Question: I want to insert a pdf figure into the html file produced by Rmarkdown. Here is my 'test.Rmd':
'''
---
title: "knit include_graphics"
author: "D Li"
date: "4/21/2017"
output: html_document
---
'''{r setup, include=FALSE}
knitr::opts_chunk$set(echo = TRUE)
'''
## R Markdown
'''{r out.width=800}
knitr::include_graphics("/Users/dli/Dropbox/UFL/SFL/Doc_beta_div/ecoregions_all.pdf")
sessionInfo()
'''
'''
Here is my session info:
'''
## R version 3.3.2 (2016-10-31)
## Platform: x86_64-apple-darwin13.4.0 (64-bit)
## Running under: macOS Sierra 10.12.4
##
## locale:
## [1] en_US.UTF-8/en_US.UTF-8/en_US.UTF-8/C/en_US.UTF-8/en_US.UTF-8
##
## attached base packages:
## [1] stats graphics grDevices utils datasets methods base
##
## loaded via a namespace (and not attached):
## [1] backports_1.0.5 magrittr_1.5 rprojroot_1.2
## [4] tools_3.3.2 htmltools_0.3.5 yaml_2.1.14
## [7] Rcpp_0.12.10 stringi_1.1.2 rmarkdown_1.4.0.9001
## [10] knitr_1.15.19 stringr_1.2.0 digest_0.6.12
## [13] evaluate_0.10
'''
Then use the 'knit' button in Rstudio Version 1.0.136, I get a 'test.html' file. The inserted figure show in the RStudio viewer panel and in Safari. But it won't show in Chrome or Firefox. Does any one have the same problem? How should I solve it?
Thanks.

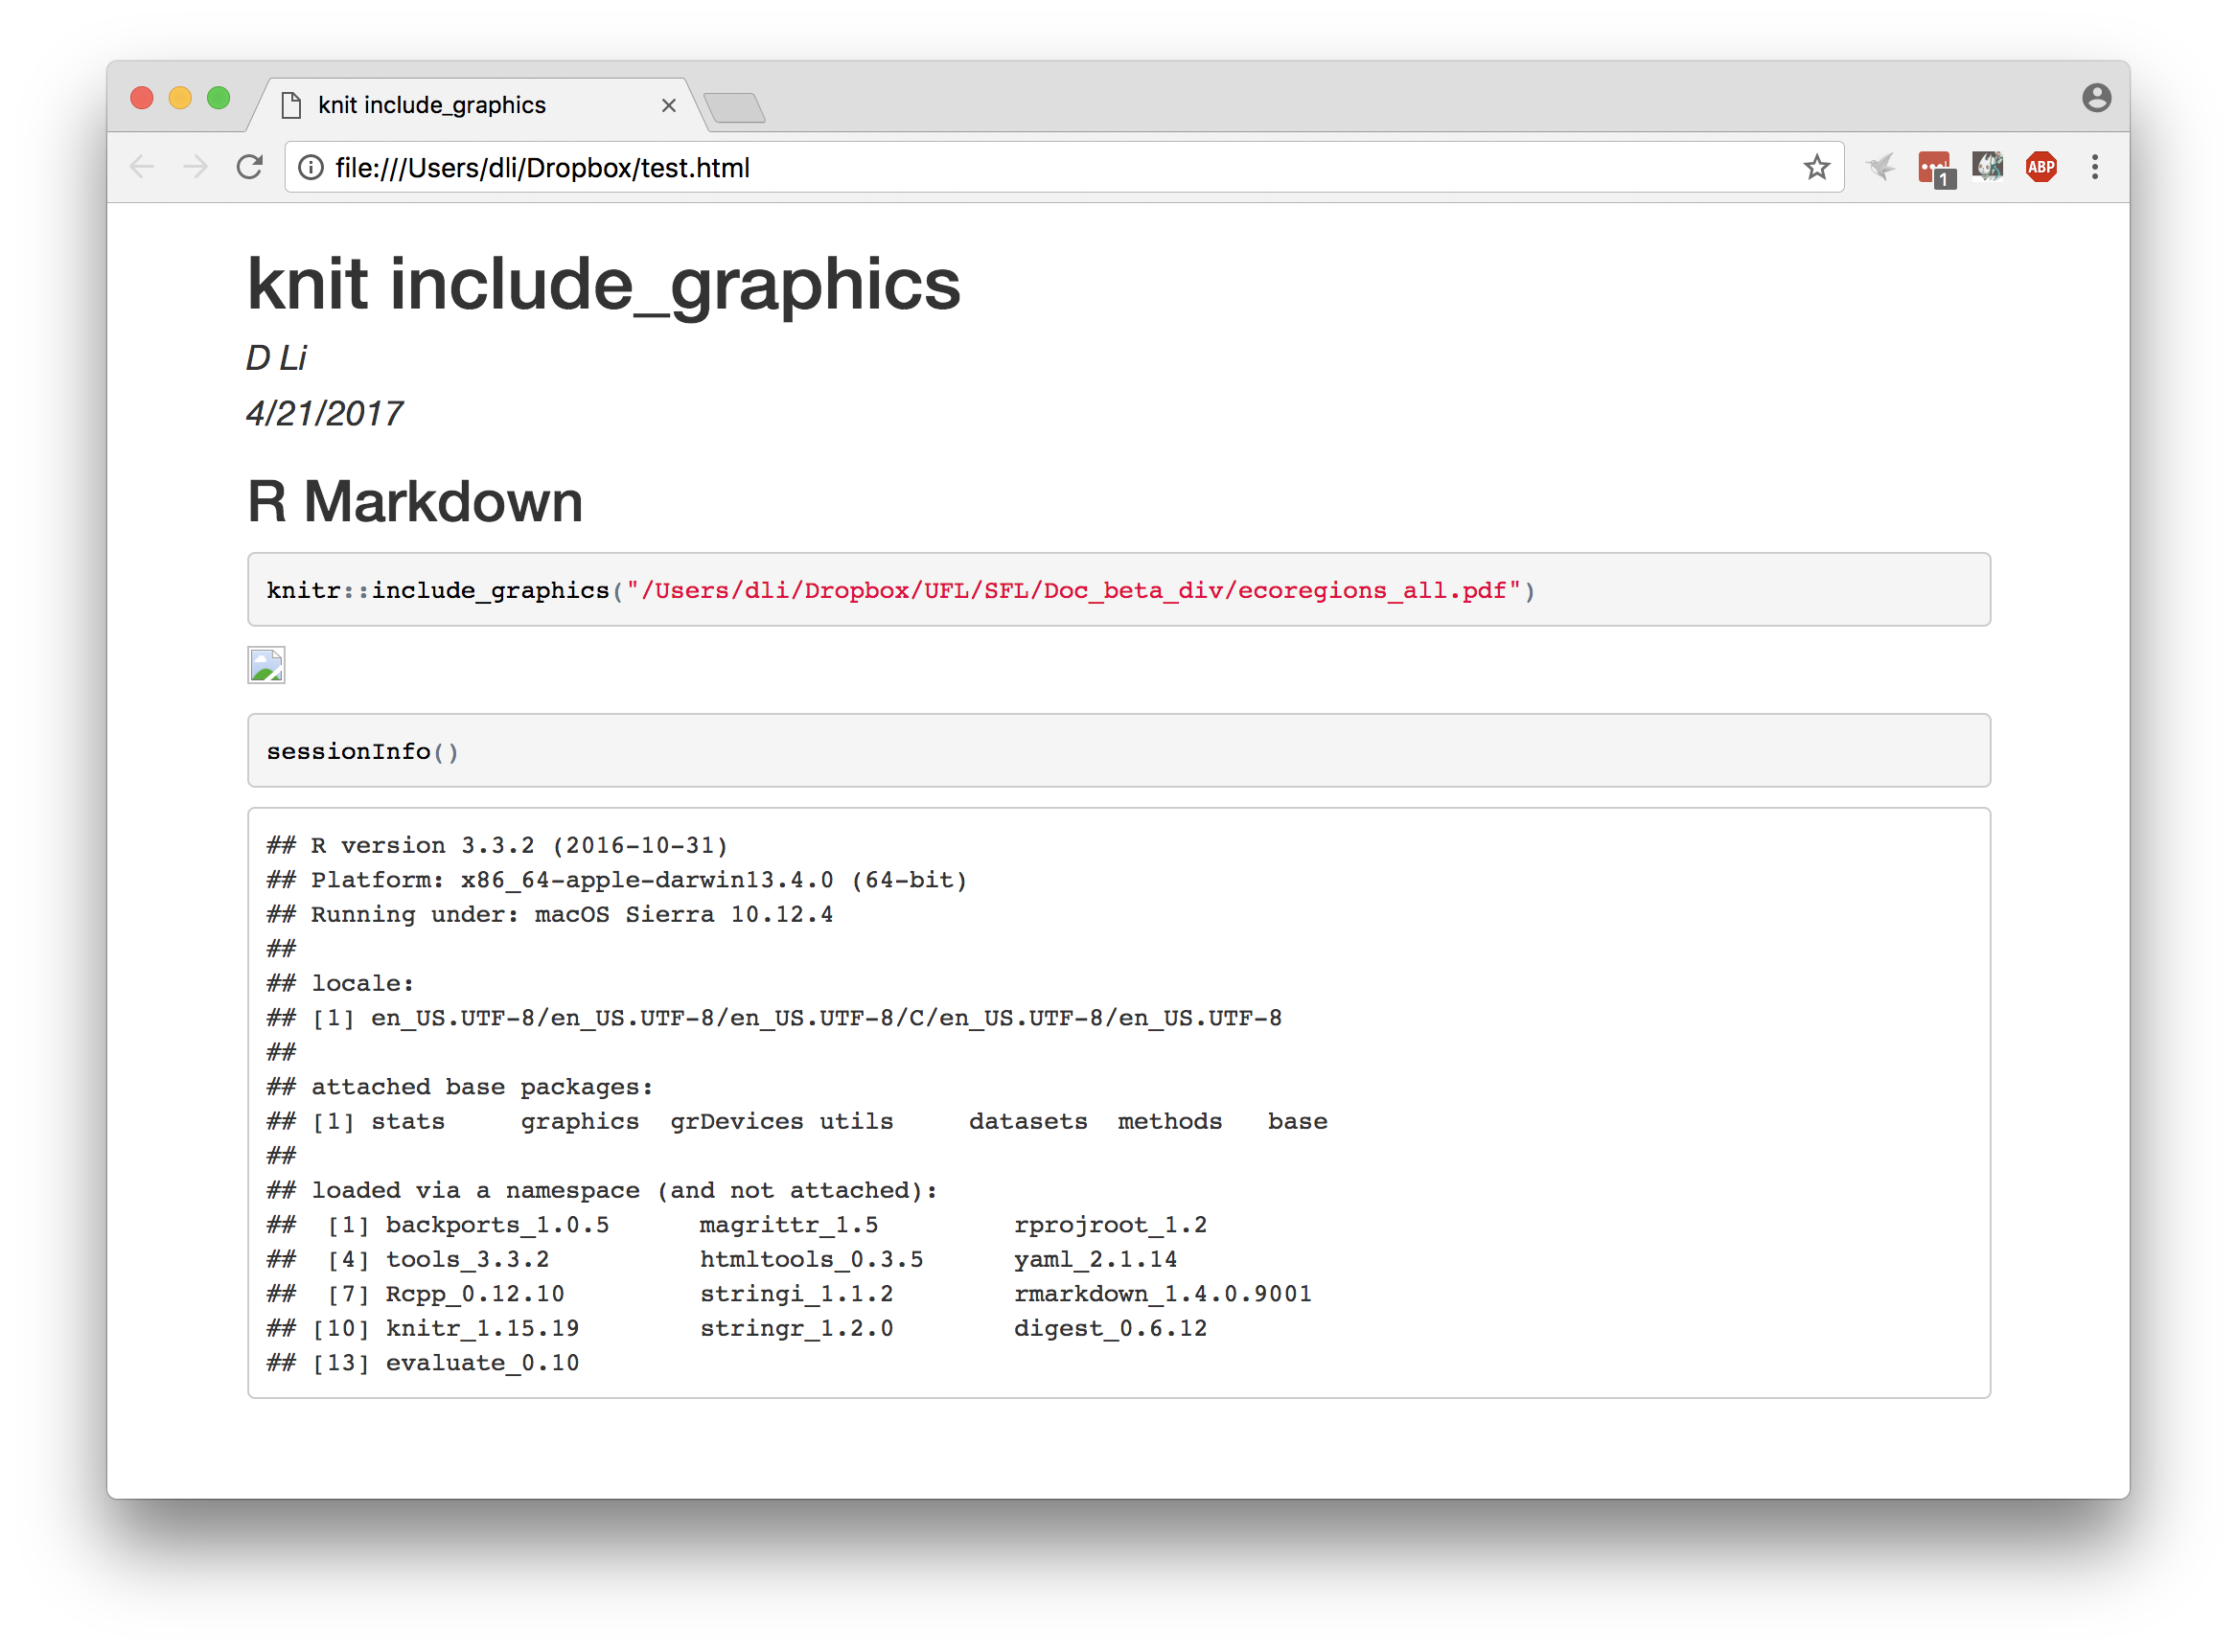
Answer: It turns out that this is a issue when the chunk option 'out.width' is present, and I just <URL>'.
Without 'out.width', Pandoc writes out the PDF image '' using the '<embed>' tag, which works in all major browsers, but when 'out.width' is specified, will use the HTML syntax '<img src="foo.pdf" />' to write out the image, and it does not work in Chrome or Firefox. The way that I fixed this issue was to change the tag to '<embed>' like what Pandoc does.